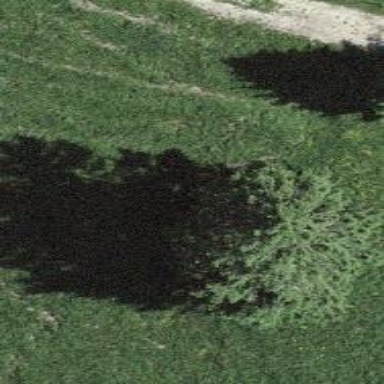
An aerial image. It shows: Single tag "natural: tree."